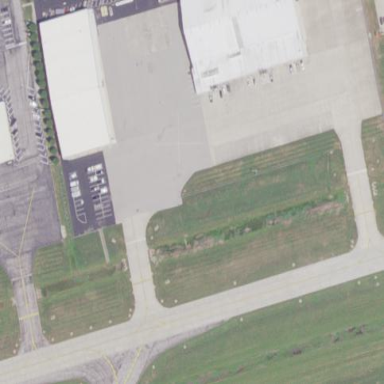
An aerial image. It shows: Apron at the airport.